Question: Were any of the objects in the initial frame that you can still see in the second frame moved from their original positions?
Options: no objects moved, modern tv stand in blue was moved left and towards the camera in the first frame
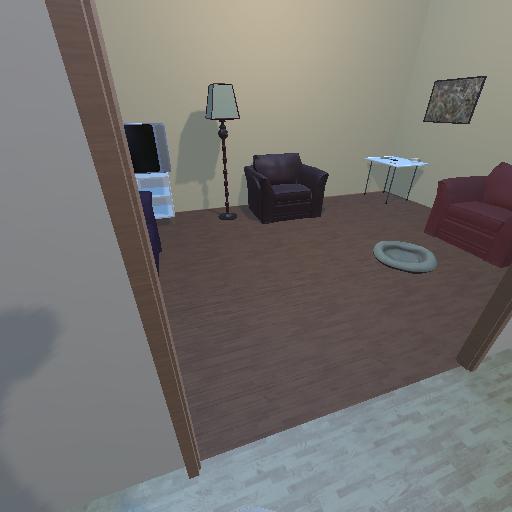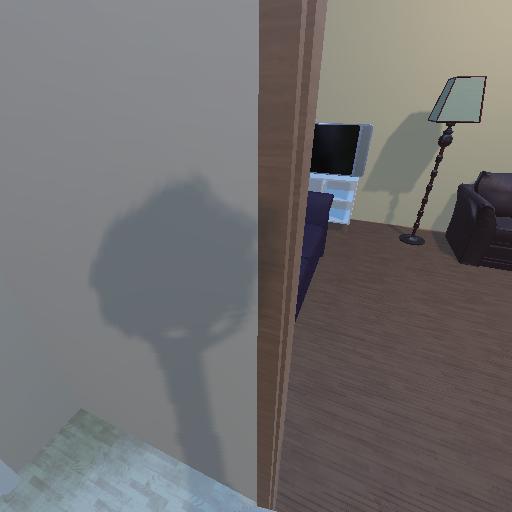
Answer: no objects moved